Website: macys
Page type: cross-sells
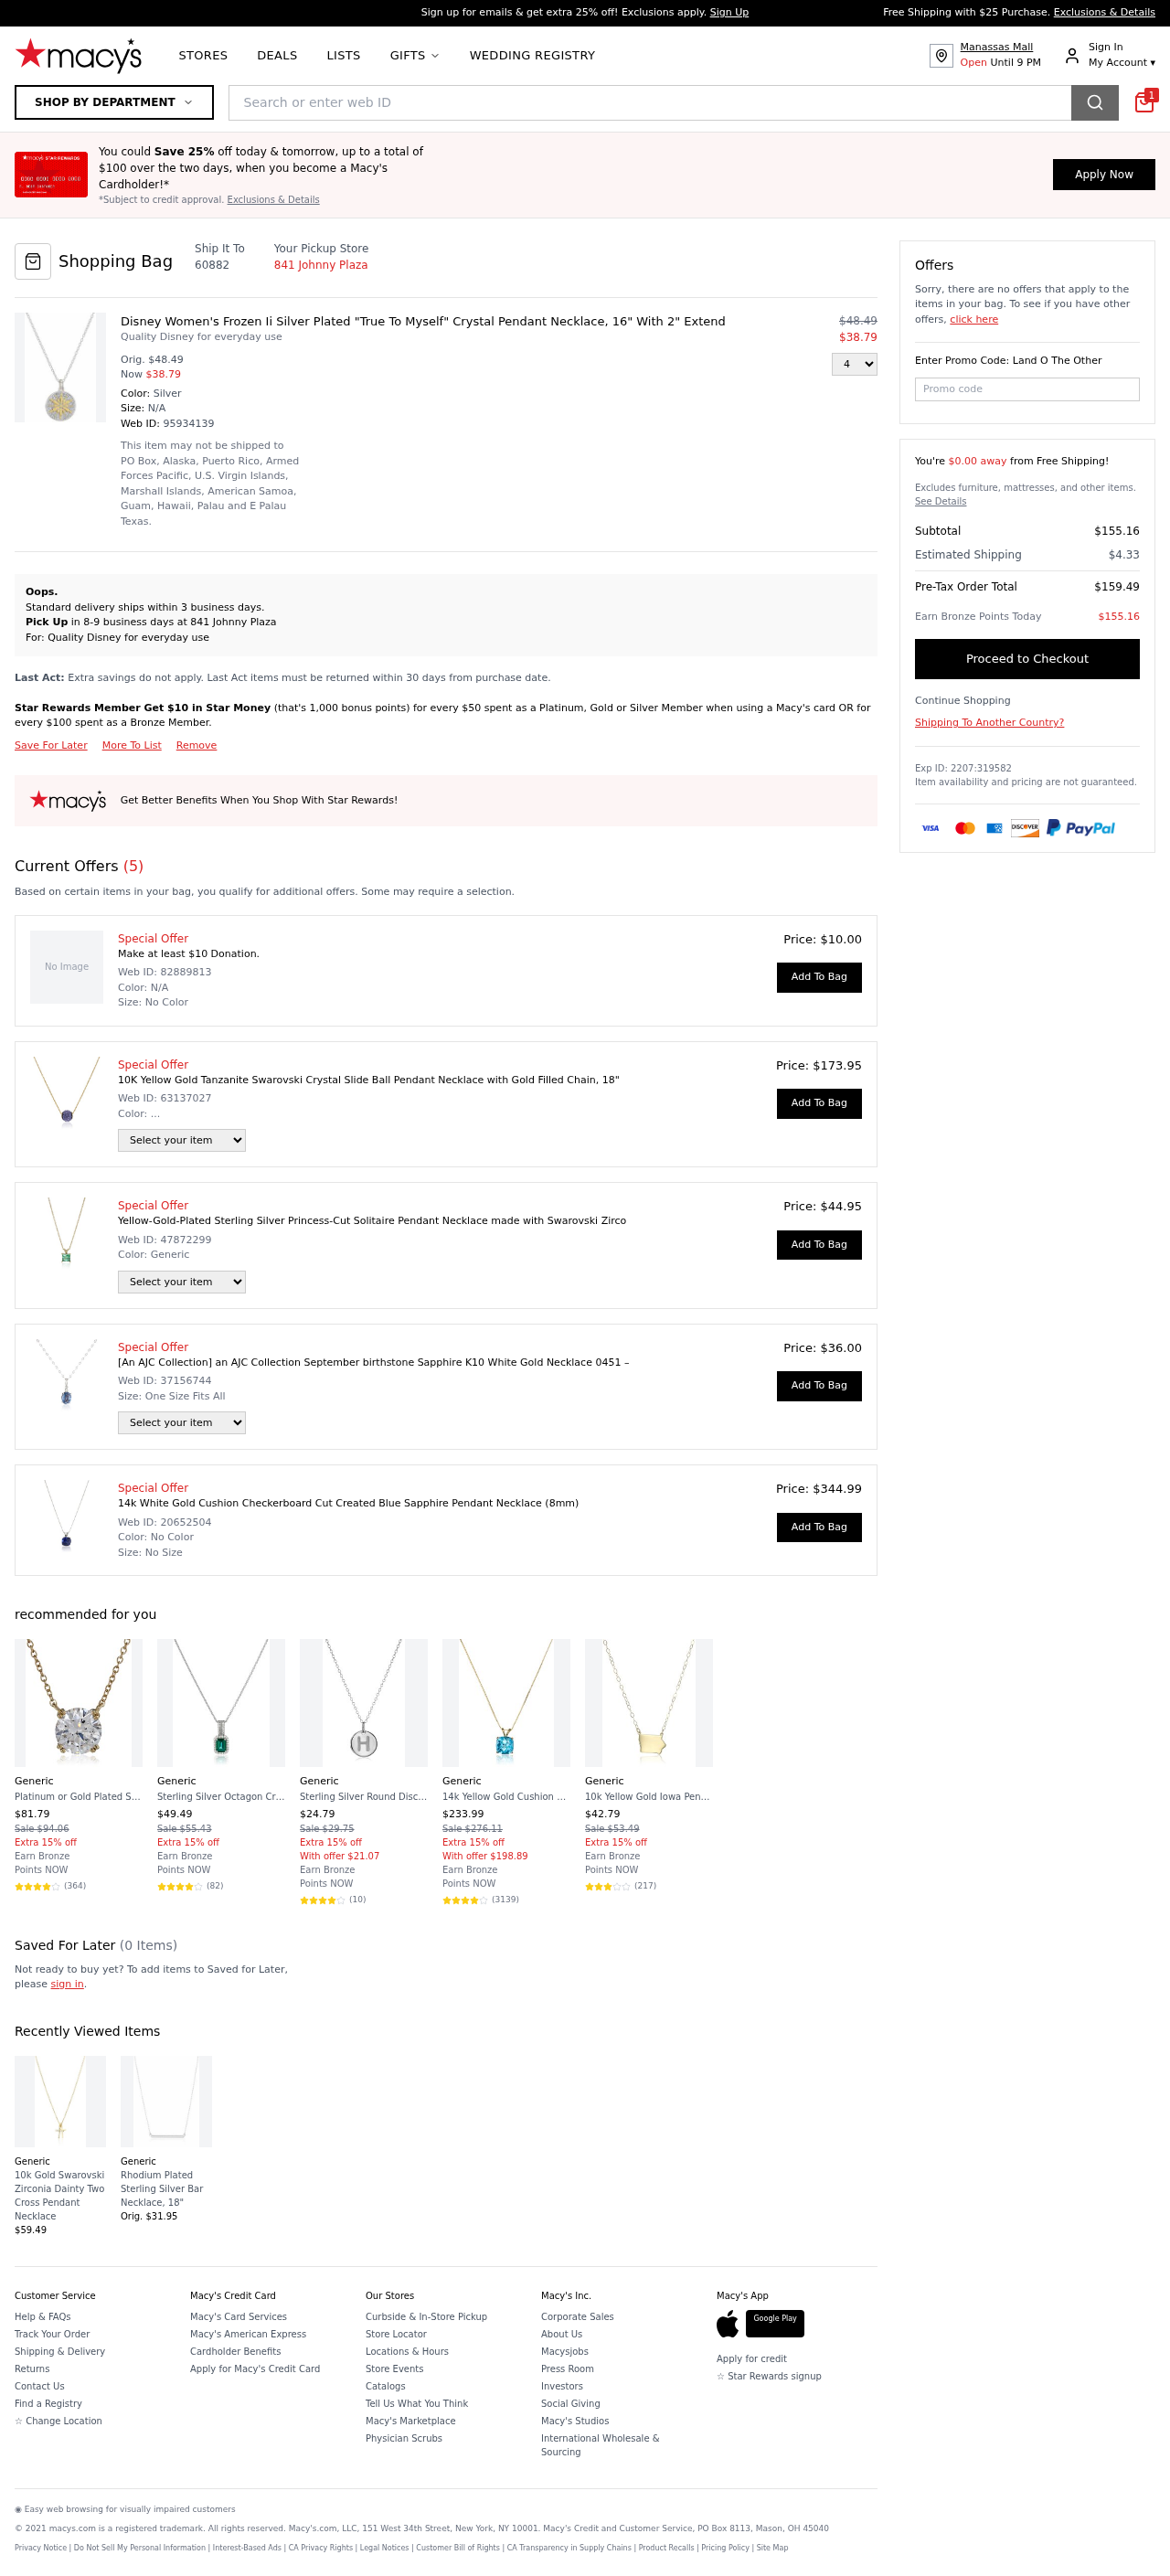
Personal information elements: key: PII_LOCATION1_STREET
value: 841 Johnny Plaza
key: PII_POSTCODE
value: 60882
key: PII_PROMO_CODE
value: EXTRA87
Product elements: key: PRODUCT10_BRAND
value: Generic
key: PRODUCT10_NAME
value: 10k Yellow Gold Iowa Pendant Necklace, 16"+2" Extender
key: PRODUCT10_NUM_RATINGS
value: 217
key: PRODUCT10_PRICE
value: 42.79
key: PRODUCT10_RATING
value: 3.8
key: PRODUCT11_BRAND
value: Generic
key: PRODUCT11_NAME
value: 10k Gold Swarovski Zirconia Dainty Two Cross Pendant Necklace
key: PRODUCT11_PRICE
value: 59.49
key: PRODUCT12_BRAND
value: Generic
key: PRODUCT12_NAME
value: Rhodium Plated Sterling Silver Bar Necklace, 18"
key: PRODUCT12_PRICE
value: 31.95
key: PRODUCT1_DESC
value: Quality Disney for everyday use
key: PRODUCT1_NAME
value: Disney Women's Frozen Ii Silver Plated "True To Myself" Crystal Pendant Necklace, 16" With 2" Extend
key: PRODUCT1_PRICE
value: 38.79
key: PRODUCT1_QUANTITY
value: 4
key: PRODUCT2_NAME
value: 10K Yellow Gold Tanzanite Swarovski Crystal Slide Ball Pendant Necklace with Gold Filled Chain, 18"
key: PRODUCT2_PRICE
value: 173.95
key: PRODUCT3_NAME
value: Yellow-Gold-Plated Sterling Silver Princess-Cut Solitaire Pendant Necklace made with Swarovski Zirco
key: PRODUCT3_PRICE
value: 44.95
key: PRODUCT4_NAME
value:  [An AJC Collection] an AJC Collection September birthstone Sapphire K10 White Gold Necklace 0451 – 
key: PRODUCT4_PRICE
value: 36
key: PRODUCT5_NAME
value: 14k White Gold Cushion Checkerboard Cut Created Blue Sapphire Pendant Necklace (8mm)
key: PRODUCT5_PRICE
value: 344.99
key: PRODUCT6_BRAND
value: Generic
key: PRODUCT6_NAME
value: Platinum or Gold Plated Sterling Silver Swarovski Zirconia Round Solitaire Pendant Necklace
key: PRODUCT6_NUM_RATINGS
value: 364
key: PRODUCT6_PRICE
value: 81.79
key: PRODUCT6_RATING
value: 4.2
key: PRODUCT7_BRAND
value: Generic
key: PRODUCT7_NAME
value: Sterling Silver Octagon Created Emerald and Round Created White Sapphire Pendant Necklace
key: PRODUCT7_NUM_RATINGS
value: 82
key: PRODUCT7_PRICE
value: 49.49
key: PRODUCT7_RATING
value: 4.5
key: PRODUCT8_BRAND
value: Generic
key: PRODUCT8_NAME
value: Sterling Silver Round Disc Initial"H" Pendant Necklace, 18.64"
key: PRODUCT8_NUM_RATINGS
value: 10
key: PRODUCT8_PRICE
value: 24.79
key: PRODUCT8_RATING
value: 4.2
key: PRODUCT9_BRAND
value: Generic
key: PRODUCT9_NAME
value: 14k Yellow Gold Cushion Checkerboard Swiss Blue Topaz Pendant Necklace (8mm)
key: PRODUCT9_NUM_RATINGS
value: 3139
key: PRODUCT9_PRICE
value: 233.99
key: PRODUCT9_RATING
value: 4.7
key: PRODUCT1_ORIGINAL_PRICE
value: $48.49
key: PRODUCT6_ORIGINAL_PRICE
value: Sale $94.06
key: PRODUCT7_ORIGINAL_PRICE
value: Sale $55.43
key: PRODUCT8_ORIGINAL_PRICE
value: Sale $29.75
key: PRODUCT9_ORIGINAL_PRICE
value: Sale $276.11
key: PRODUCT10_ORIGINAL_PRICE
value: Sale $53.49
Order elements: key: ORDER_ID
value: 95934139
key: ORDER_NUM_OFFERS
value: (5)
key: ORDER_FREE_SHIPPING_THRESHOLD
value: $0.00 away
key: ORDER_SUBTOTAL
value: $155.16
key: ORDER_SHIPPING_COST
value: $4.33
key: ORDER_TOTAL
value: $159.49
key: ORDER_POINTS_EARNED
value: $155.16
Search elements: key: HEADER_SEARCH
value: Search or enter web ID
Other elements: key: SAVED_NUM_ITEMS
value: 0